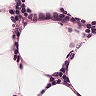
Metastatic tissue present: no